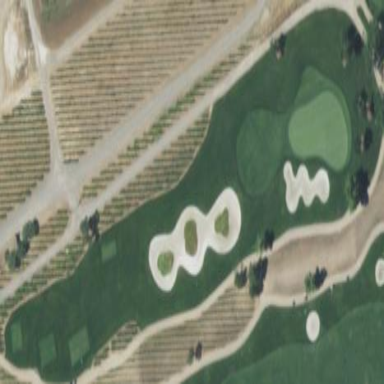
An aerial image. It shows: Rough area on grassy golf course.